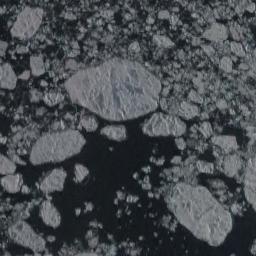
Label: sea_ice